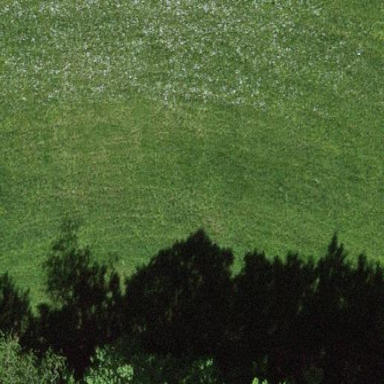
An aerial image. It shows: Beautiful meadow.